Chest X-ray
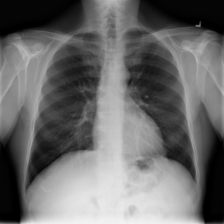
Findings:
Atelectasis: negative
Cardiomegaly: negative
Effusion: negative
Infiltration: negative
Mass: negative
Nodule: negative
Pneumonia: negative
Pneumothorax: negative
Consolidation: negative
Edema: negative
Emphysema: negative
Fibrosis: negative
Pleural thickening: negative
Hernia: negative